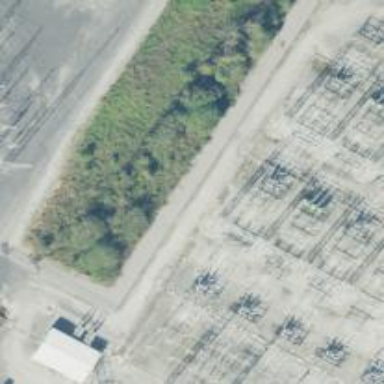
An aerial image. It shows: Switch used for power control.